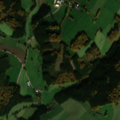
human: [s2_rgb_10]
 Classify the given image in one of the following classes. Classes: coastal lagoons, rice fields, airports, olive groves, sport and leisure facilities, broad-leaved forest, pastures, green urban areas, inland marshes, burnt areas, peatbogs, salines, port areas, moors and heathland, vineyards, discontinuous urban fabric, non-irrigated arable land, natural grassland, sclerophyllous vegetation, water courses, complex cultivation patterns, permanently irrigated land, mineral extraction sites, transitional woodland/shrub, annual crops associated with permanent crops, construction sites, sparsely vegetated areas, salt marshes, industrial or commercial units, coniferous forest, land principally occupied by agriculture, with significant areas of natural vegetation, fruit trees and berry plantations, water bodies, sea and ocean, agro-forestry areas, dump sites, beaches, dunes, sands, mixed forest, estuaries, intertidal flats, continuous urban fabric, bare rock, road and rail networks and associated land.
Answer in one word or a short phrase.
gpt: discontinuous urban fabric, pastures, broad-leaved forest, mixed forest, inland marshes